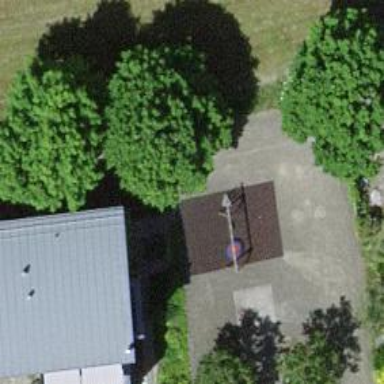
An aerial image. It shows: Playground featuring swings.